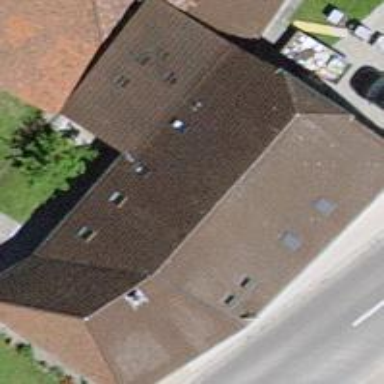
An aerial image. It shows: Residential building.